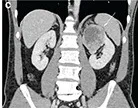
Coronal scan during venous phase. Of the abdomen, show expansive lesion, partially exophytic, located in the upper pole of the left kidney (diameters 72 x 56 x 70 mm) with necrosis in the context (white arrows).
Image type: radiology (ct)